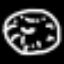
Label: donut